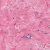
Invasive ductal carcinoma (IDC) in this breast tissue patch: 0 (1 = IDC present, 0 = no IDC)